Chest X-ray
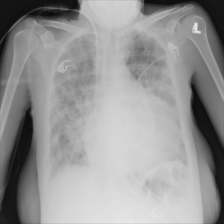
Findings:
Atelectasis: negative
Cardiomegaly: negative
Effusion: negative
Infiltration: positive
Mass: negative
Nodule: negative
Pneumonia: negative
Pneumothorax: negative
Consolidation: negative
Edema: negative
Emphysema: negative
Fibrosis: negative
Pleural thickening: negative
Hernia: negative